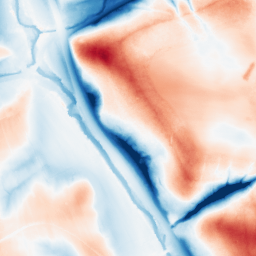
Category: classical
Decomposition family: gaussian
Decomposition parameters: sigma: 20
Upsampling method: lanczos
Upsampling parameters: scale: 4
Upsampling scale: 4